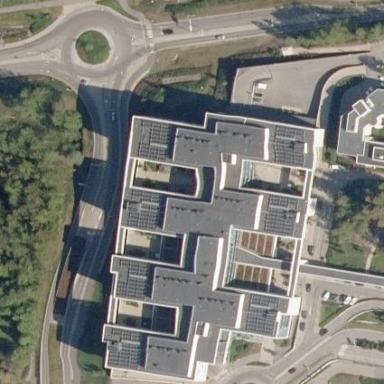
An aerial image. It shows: Healthcare facility identified as hospital.